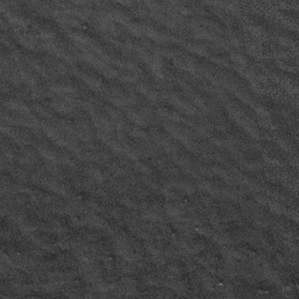
Label: frost